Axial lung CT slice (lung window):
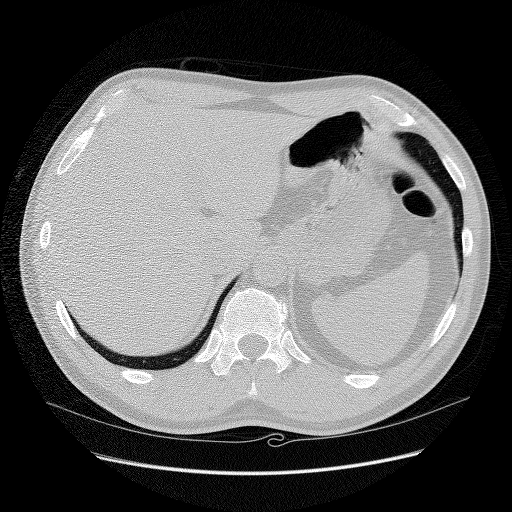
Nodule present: no